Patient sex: F
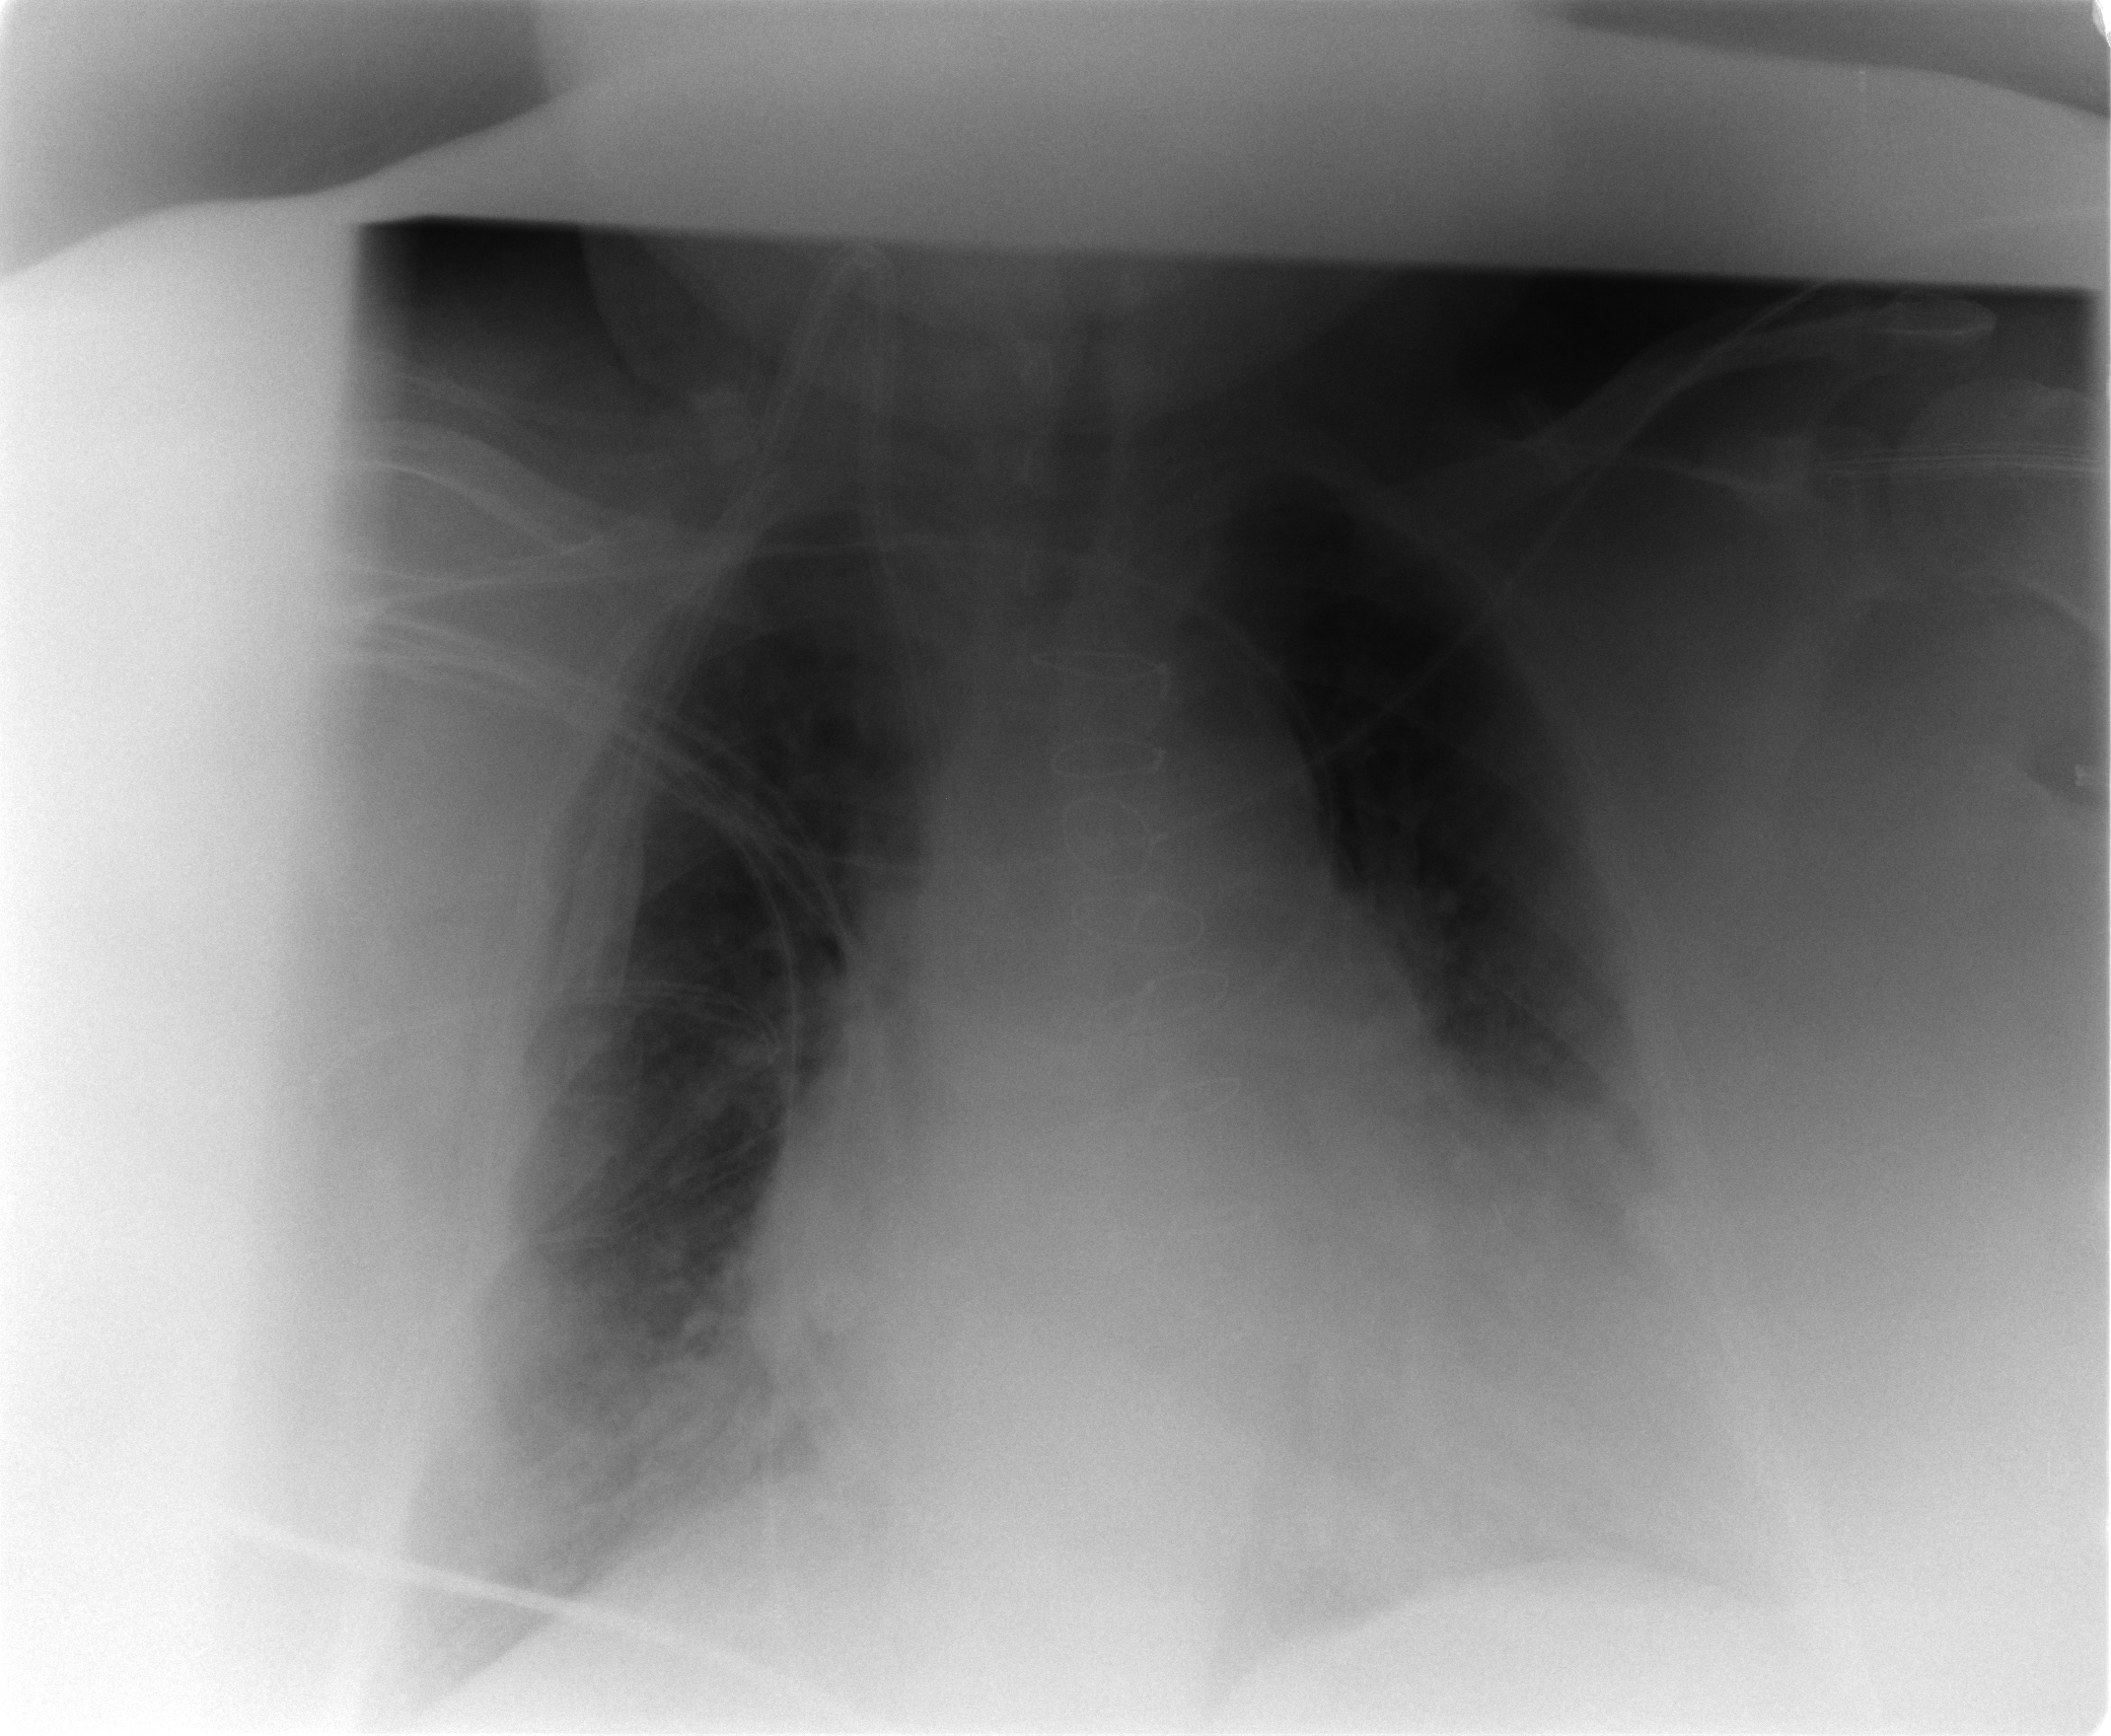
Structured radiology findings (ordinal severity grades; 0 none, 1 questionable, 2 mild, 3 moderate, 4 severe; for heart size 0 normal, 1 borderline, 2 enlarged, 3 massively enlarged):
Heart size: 2
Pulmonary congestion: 0
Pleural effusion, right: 2
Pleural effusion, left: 2
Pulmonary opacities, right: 2
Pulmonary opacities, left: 2
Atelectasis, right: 2
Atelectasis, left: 2